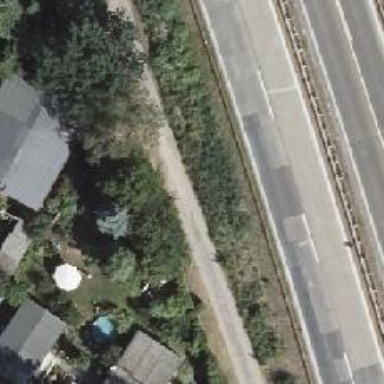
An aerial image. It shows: Residential road with asphalt surface.